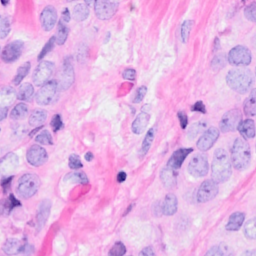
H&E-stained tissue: Breast